Question: I am new in cakephp.Here I have tow table Broker info and Broker Bank.I have able to send data from BrokerInfosController add method.But problem in edit.
I have used this code for edit
'''
public function edit($id = null) {
$this->BrokerInfo->id = $id;
if (!$this->BrokerInfo->exists()) {
throw new NotFoundException(__('Invalid broker info'));
}
if ($this->request->is('post') || $this->request->is('put')) {
if ($this->BrokerInfo->save($this->request->data)) {
$this->Session->setFlash(__('The broker info has been saved'), 'flash_success');
$this->redirect(array('action' => 'index'));
} else {
$this->Session->setFlash(__('The broker info could not be saved. Please, try again.'), 'flash_fail');
}
} else {
$this->request->data = $this->BrokerInfo->read(null, $id);
}
}
'''
Here BrokerInfo have belongs to relation with BrokerBank.After apply this code I have get this output

Here how can I send request also for BrokerBank?
I have try like this code
'''
$this->request->data = $this->BrokerInfo->BrokerBank->find('all', $options);
'''
But It have not worked.
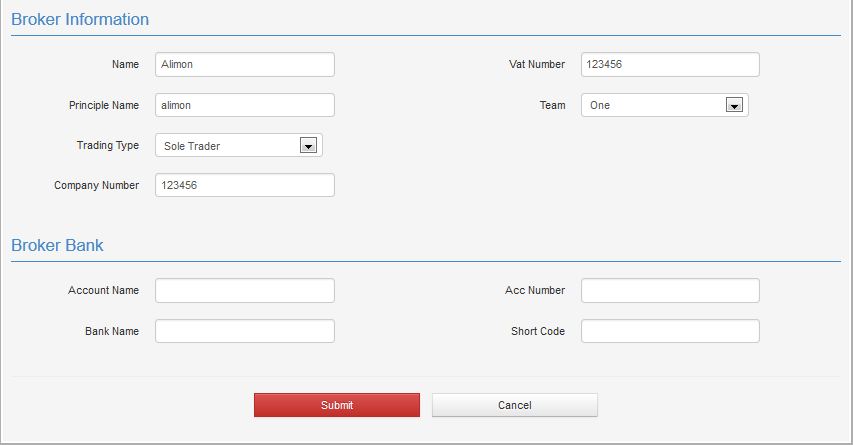
Answer: I have solve this problem by this way,Here is code
'''
public function edit($id = null) {
$this->BrokerInfo->id = $id;
$this->BrokerBank->id = $id;
if (!$this->BrokerInfo->exists()) {
throw new NotFoundException(__('Invalid broker info'));
}
if ($this->request->is('post') || $this->request->is('put')) {
if ($this->BrokerInfo->save($this->request->data)) {
$brokerBank=$this->BrokerBank->find('first', array('conditions'=>array('broker_info_id'=>$id) ,'recursive' => -1));
$this->request->data['BrokerBank']['id'] = $brokerBank['BrokerBank']['id'];
$this->BrokerBank->save($this->request->data);
$this->Session->setFlash(__('The broker info has been saved'), 'flash_success');
$this->redirect(array('action' => 'index'));
} else {
$this->Session->setFlash(__('The broker info could not be saved. Please, try again.'), 'flash_fail');
}
} else {
$brokerBank=$this->BrokerBank->find('first', array('conditions'=>array('broker_info_id'=>$id) ,'recursive' => -1));
$brokerInfo=$this->BrokerInfo->find('first', array('conditions'=>array('id'=>$id) ,'recursive' => -1));
$this->request->data['BrokerInfo'] = $brokerInfo['BrokerInfo'];
$this->request->data['BrokerBank'] = $brokerBank['BrokerBank'];
}
$tradingTypes = $this->BrokerInfo->TradingType->find('list');
$accountStatuses = $this->BrokerInfo->AccountStatus->find('list');
$teams = $this->BrokerInfo->Team->find('list');
$this->set(compact('tradingTypes', 'accountStatuses', 'teams'));
}
'''
Here I think this code is clear what I have done.1st the issue is I need both model 'id'. Here I have BrokerInfo model 'id' , so I need BrokerBank 'id' that I have get by find methods
'$brokerBank=$this->BrokerBank->find('first', array('conditions'=>array('broker_info_id'=>$id) ,'recursive' => -1));'
Than I have define this 'id' by this line '$this->request->data['BrokerBank']['id'] = $brokerBank['BrokerBank']['id'];'
So now I can write this line '$this->BrokerBank->id = $id;'
Now the issue how I will read both data in field
Here I have used this four lines
'''
$brokerBank=$this->BrokerBank->find('first', array('conditions'=>array('broker_info_id'=>$id) ,'recursive' => -1));
$brokerInfo=$this->BrokerInfo->find('first', array('conditions'=>array('id'=>$id) ,'recursive' => -1));
$this->request->data['BrokerInfo'] = $brokerInfo['BrokerInfo'];
$this->request->data['BrokerBank'] = $brokerBank['BrokerBank'];
'''
Here 1st two line find BrokerBank data according to 'broker_info_id' and BrokerInfo by 'id'. Than define $this->request->data by field.
I think you have get it.It may poor english but I have tried my best to explain.